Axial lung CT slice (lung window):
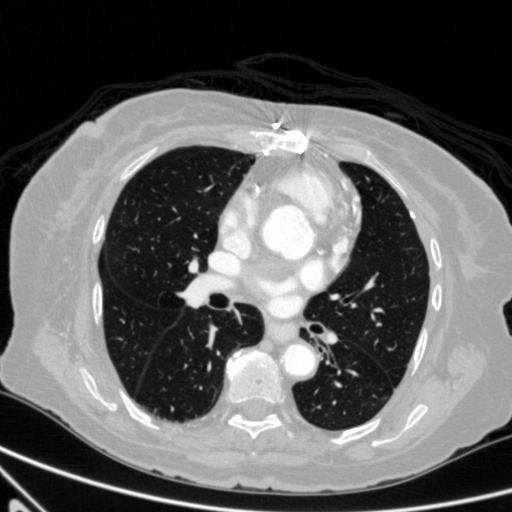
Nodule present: no